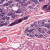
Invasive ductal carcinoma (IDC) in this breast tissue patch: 0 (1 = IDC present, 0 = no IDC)